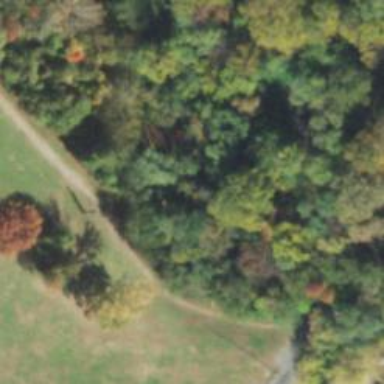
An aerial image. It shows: Path.